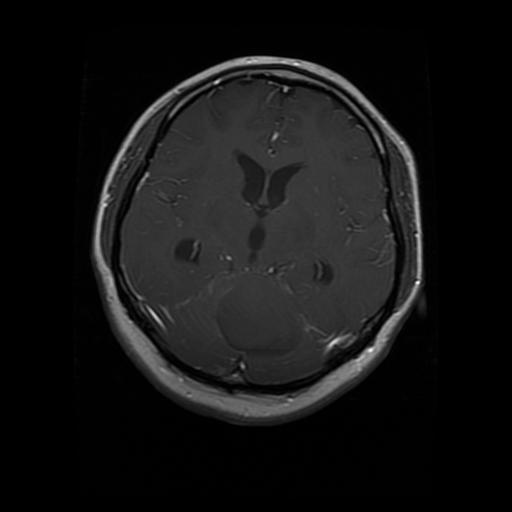
Label: glioma